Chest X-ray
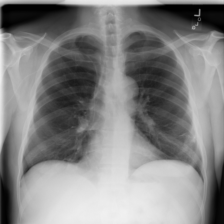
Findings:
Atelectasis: negative
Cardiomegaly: negative
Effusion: negative
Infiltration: negative
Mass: negative
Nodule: negative
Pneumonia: negative
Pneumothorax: negative
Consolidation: negative
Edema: negative
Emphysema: negative
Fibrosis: negative
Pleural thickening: negative
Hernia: negative